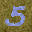
Label: 5